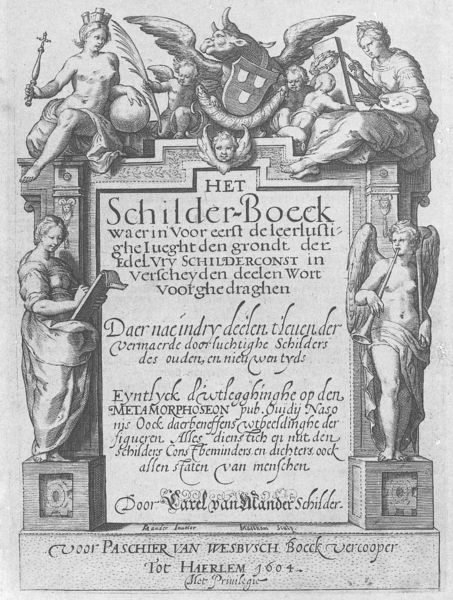
Titel: Schilder Boeck (Erste Edition)
Künstler: Karl van Mander
Standort: Herstellungsort: Haarlem (EU - NL)
Schlagwörter: flügel, kopf, frau, skizze, zeichnung, rahmen, niederlande, front, krone, engel, schrift, rahmung, mauer, figuren, muse, podest, schild, buch, kreuz, druck, stich, titel, schilder, text, titelblatt, kugel, niederländisch, entwurf, pinsel, stift, altar, buchdeckel, wappen, skulpturen, statuen, holländisch, block, posaune, handschrift, zepter, grabstein, schreiberin, harlem, kunstgeschichte, boeck, schilder-boeck, neiderländisch, wappeb, carl van alander, van mander, carel